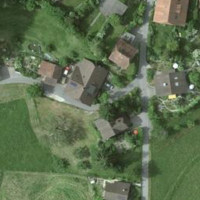
EUNIS habitat code: 52
Species observed at this site:
Cirsium arvense